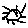
Label: sun